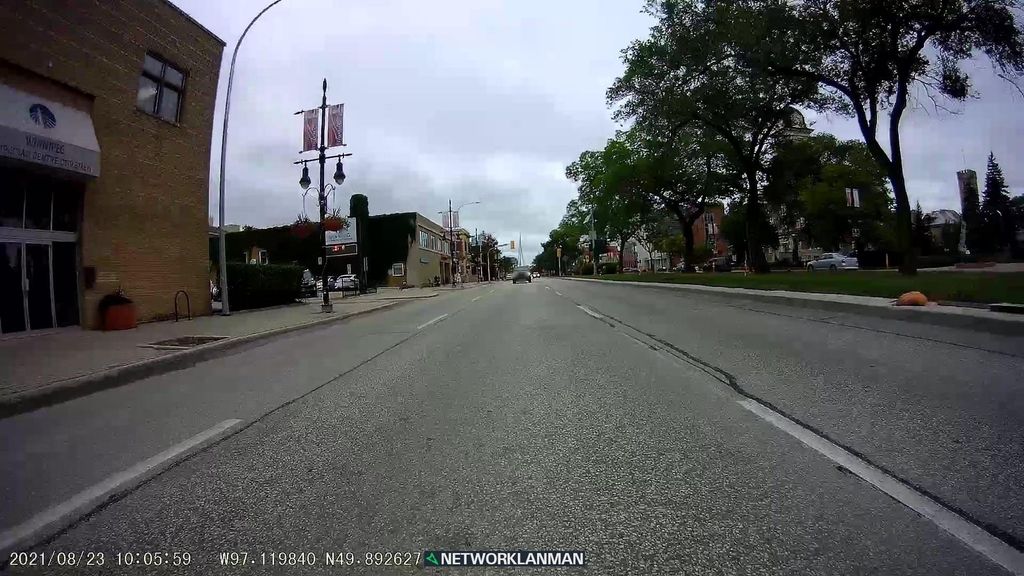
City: winnipeg